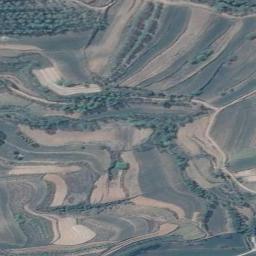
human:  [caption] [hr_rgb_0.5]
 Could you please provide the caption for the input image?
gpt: Half of the terraces are full of crops, and the other half are empty .

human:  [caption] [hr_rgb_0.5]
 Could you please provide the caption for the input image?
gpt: The bare and green terrace is next to some trees .

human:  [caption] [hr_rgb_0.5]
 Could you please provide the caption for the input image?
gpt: There is a winding narrow road next to a large brown and green mixed terraces .

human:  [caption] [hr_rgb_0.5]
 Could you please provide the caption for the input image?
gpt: The green plants are not evenly distributed on the terrace .

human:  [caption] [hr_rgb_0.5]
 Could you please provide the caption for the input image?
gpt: There are some green bushes beside the terraces .